Question: I have edit text element that will get the phone number, I need the phone number to be include country code in +xxx format. I am using 'android:inputType="phone"'
how I can force the input to have that +Countrycode in the number?
I want something like Google contacts if possible or similar. If instead of flag just the country code is possible , that is also OK.

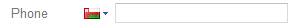
Answer: Finally I used <URL>. Although I had to tweak it for my usage but this is a nice library.
Its available on gradle.
'''
compile 'net.rimoto:intlphoneinput:0.9.3'
'''